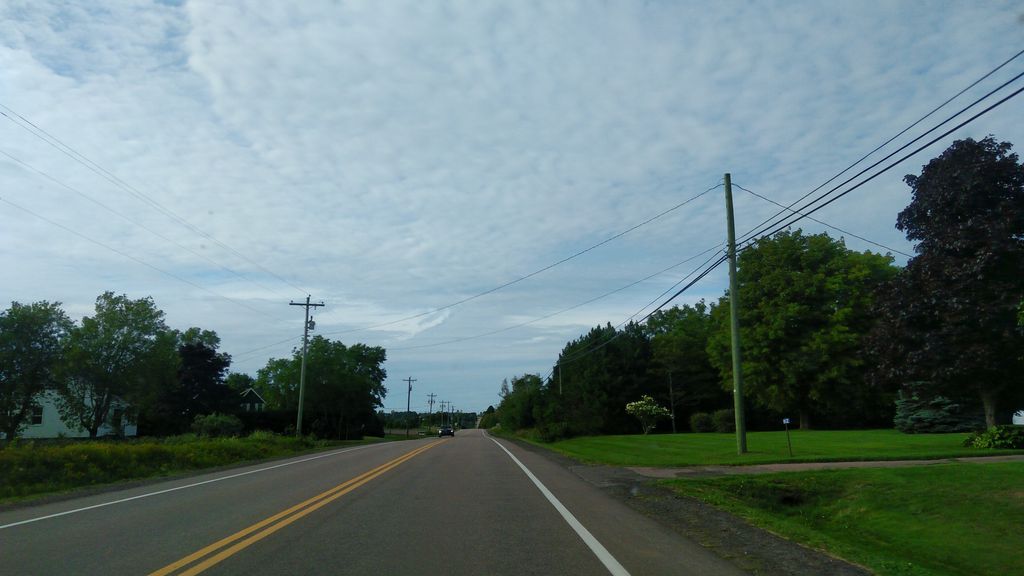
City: charlottetown